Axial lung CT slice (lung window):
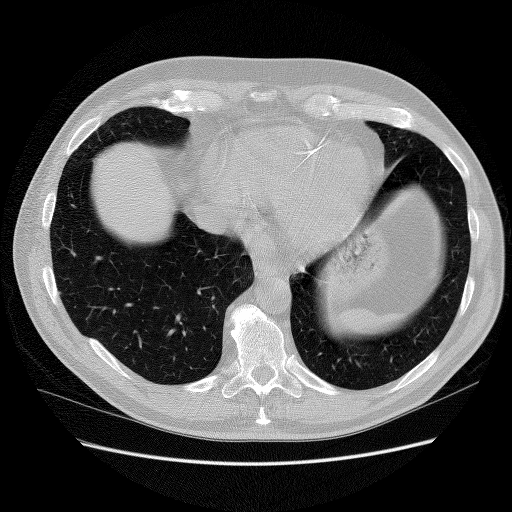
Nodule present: no